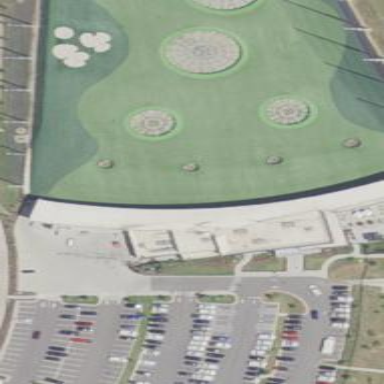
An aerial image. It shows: Sports centre building dedicated to golf activities.